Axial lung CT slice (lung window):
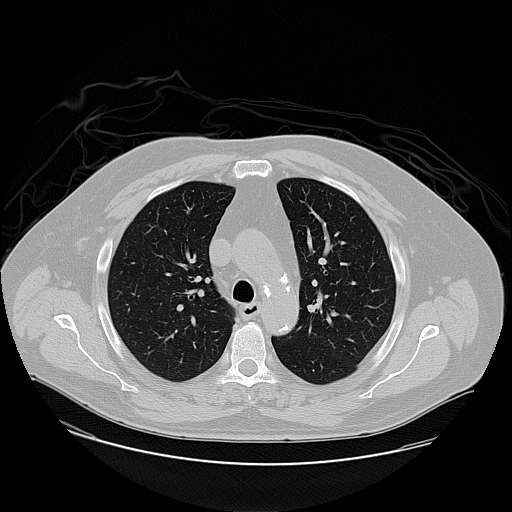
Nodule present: no